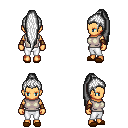
a pixel art fantasy rpg character, female body template, human, tanned skin, white sleeveless shirt, white pants, white extra-long topknot hairstyle, cloth bracers, brown slippers, four views (front, back, left, right), 2x2 character sprite sheet, small pixel art, hard edges, no anti-aliasing